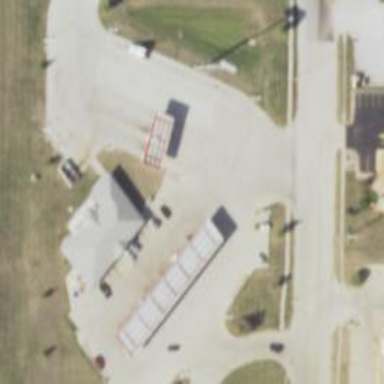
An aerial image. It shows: Fuel station.